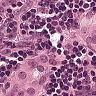
Metastatic tissue present: yes